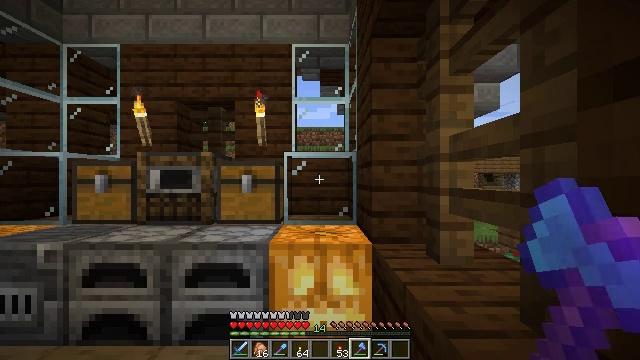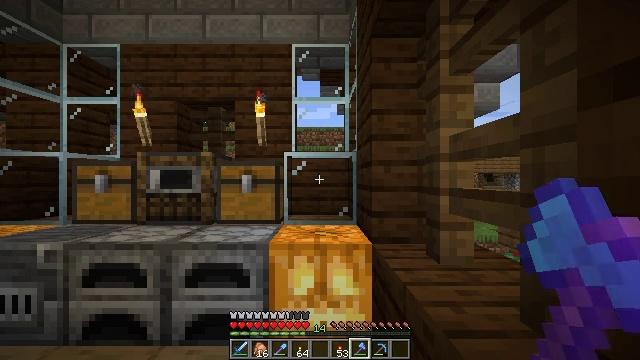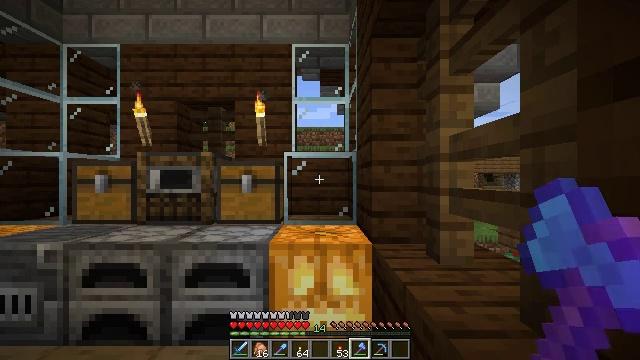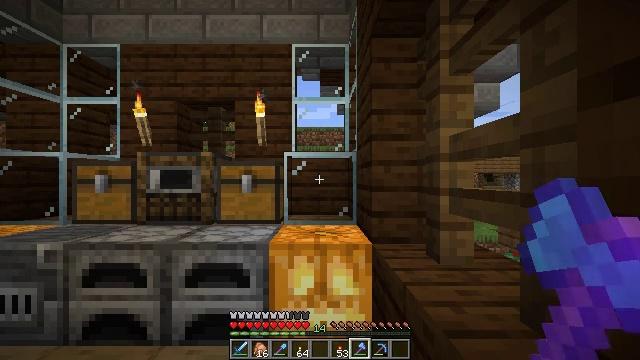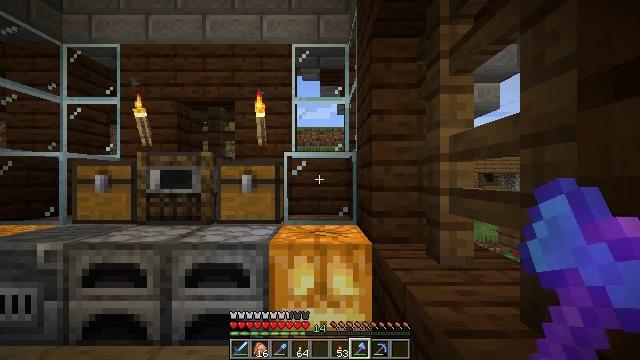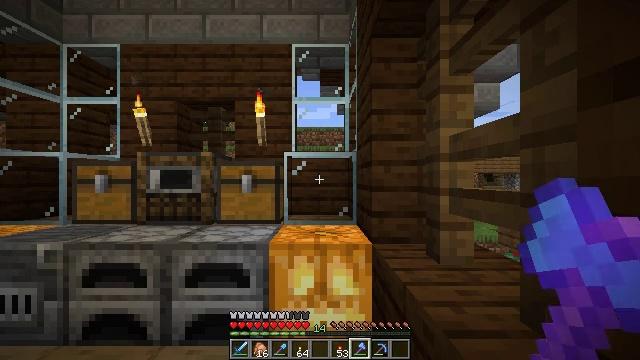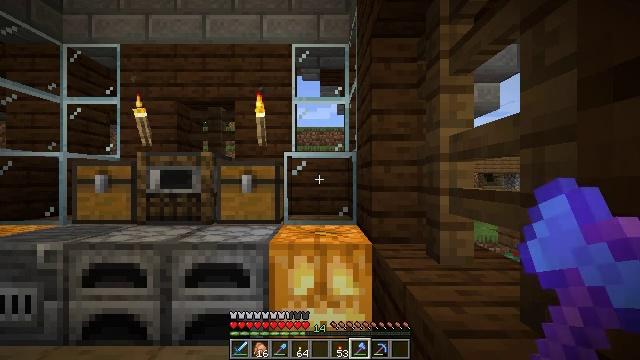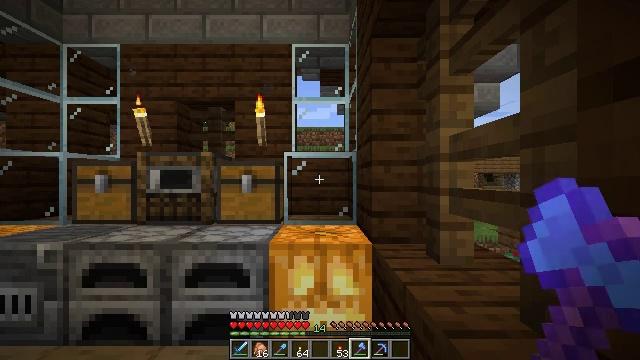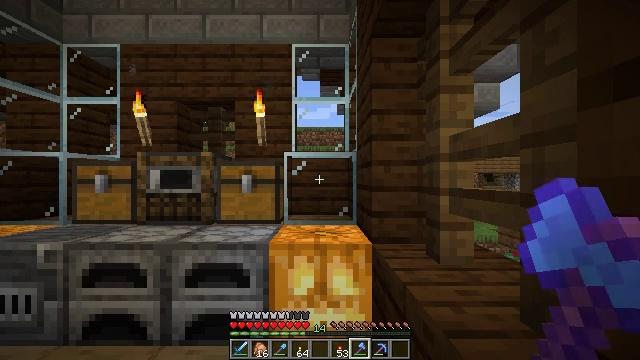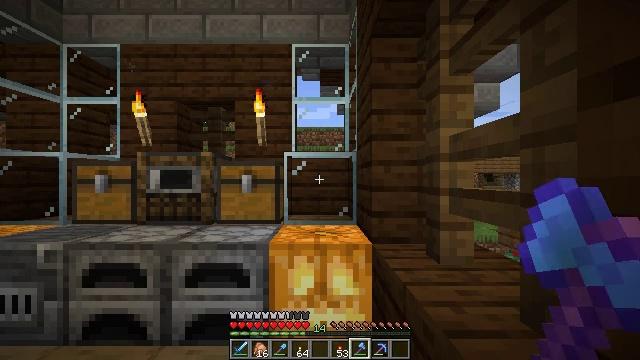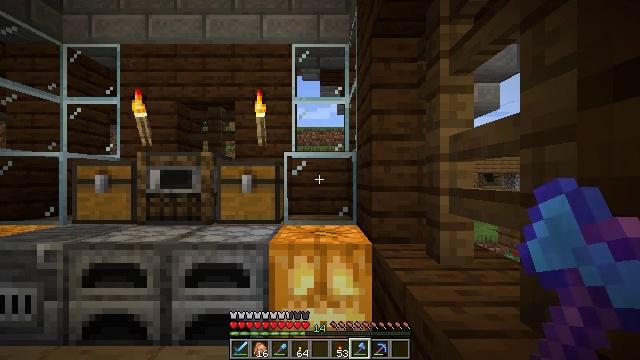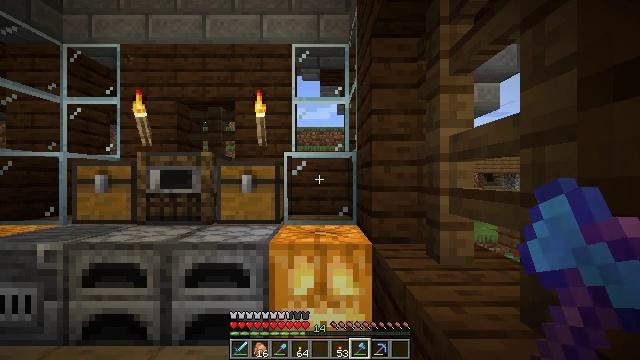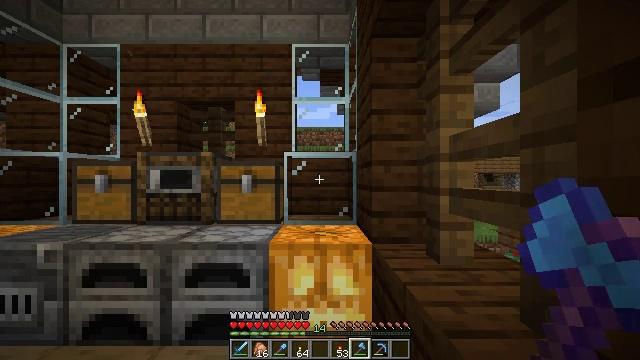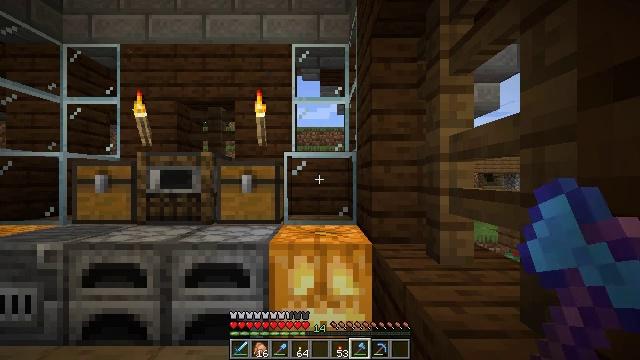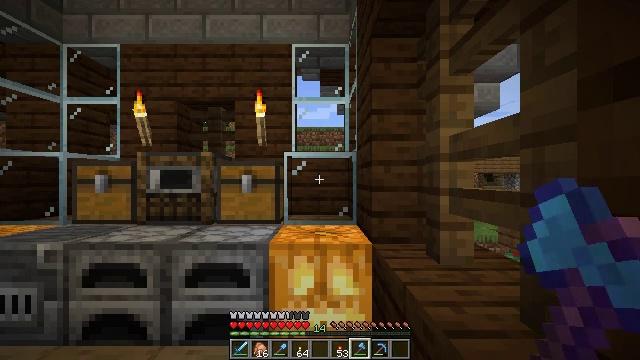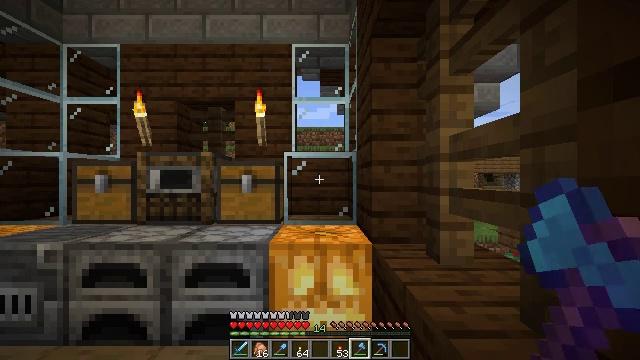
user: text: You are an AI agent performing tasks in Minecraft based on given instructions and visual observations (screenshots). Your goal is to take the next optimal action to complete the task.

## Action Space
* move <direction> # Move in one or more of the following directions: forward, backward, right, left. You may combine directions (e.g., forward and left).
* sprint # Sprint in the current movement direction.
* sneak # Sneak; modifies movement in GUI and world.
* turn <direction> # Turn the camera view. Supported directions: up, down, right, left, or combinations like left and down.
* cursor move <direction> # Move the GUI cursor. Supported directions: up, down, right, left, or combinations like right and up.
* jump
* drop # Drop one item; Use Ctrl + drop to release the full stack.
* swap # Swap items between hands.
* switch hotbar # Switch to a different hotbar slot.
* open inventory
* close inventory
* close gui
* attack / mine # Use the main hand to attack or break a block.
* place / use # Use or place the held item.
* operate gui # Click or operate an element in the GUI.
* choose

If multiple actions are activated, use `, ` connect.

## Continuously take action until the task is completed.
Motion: motion action
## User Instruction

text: Utilize the crafting table to create a brown bed.
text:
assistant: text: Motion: no_op
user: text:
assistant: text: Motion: no_op
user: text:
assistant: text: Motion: no_op
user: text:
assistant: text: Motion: no_op
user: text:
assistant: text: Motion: no_op
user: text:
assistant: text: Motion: no_op
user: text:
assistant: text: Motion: no_op
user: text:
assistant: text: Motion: no_op
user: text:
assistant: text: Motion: no_op
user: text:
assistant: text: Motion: no_op
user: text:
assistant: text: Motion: no_op
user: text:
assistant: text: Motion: no_op
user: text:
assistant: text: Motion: no_op
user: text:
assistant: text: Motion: no_op
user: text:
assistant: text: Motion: no_op
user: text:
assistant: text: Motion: no_op
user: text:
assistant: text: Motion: no_op
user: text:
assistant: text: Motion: no_op
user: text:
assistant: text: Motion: no_op
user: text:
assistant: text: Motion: no_op
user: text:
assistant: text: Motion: no_op
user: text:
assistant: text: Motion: no_op
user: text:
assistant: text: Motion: no_op
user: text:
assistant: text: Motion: no_op
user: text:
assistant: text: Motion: no_op
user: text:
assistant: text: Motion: no_op
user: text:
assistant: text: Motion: no_op
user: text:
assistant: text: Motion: no_op
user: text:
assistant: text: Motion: no_op
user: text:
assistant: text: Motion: no_op